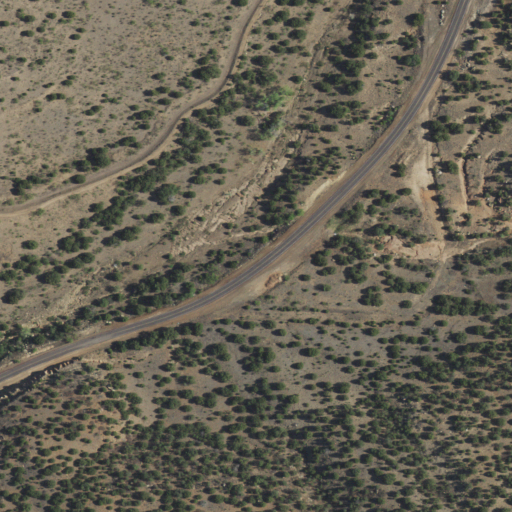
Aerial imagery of valley in New Mexico named Deer Canyon containing shrub, open development, grassland, low intensity development, evergreen forest, and medium intensity development